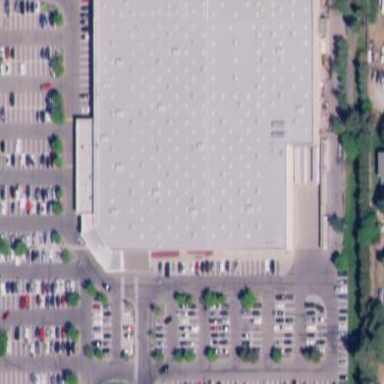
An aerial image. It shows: Retail building that operates as wholesale shop.